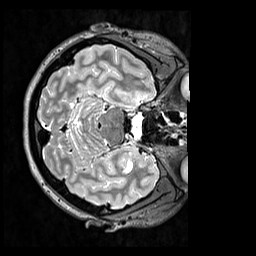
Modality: T2w
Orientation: axial
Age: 24
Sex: female
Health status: healthy
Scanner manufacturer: siemens
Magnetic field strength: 3 T
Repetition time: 3.2 s
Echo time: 0.568 s